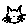
Label: cat